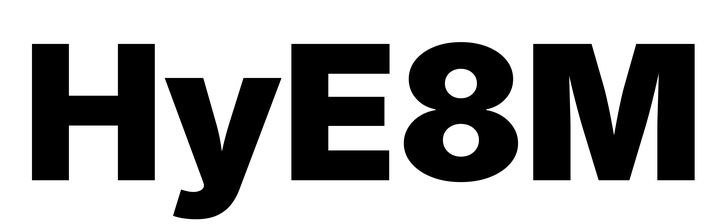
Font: Inter_Black